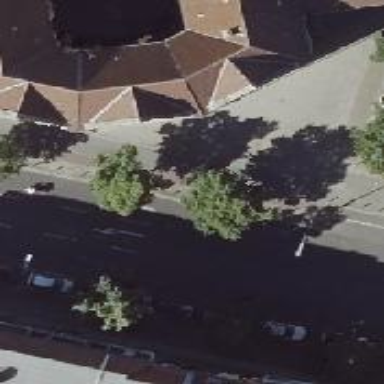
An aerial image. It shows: Avenue lined with deciduous broadleaved trees.